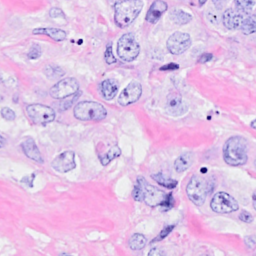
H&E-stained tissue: Breast